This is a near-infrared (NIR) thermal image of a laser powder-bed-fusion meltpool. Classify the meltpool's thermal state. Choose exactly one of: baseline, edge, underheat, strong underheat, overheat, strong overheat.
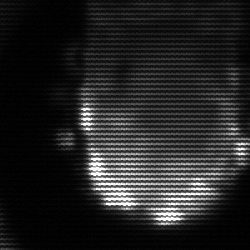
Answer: baseline